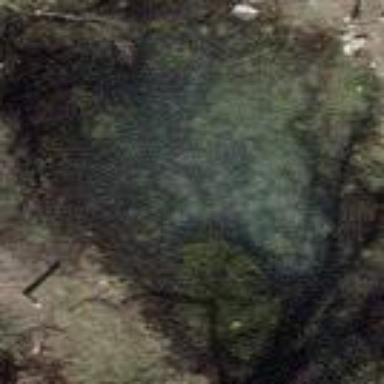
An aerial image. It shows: Pond with natural water.